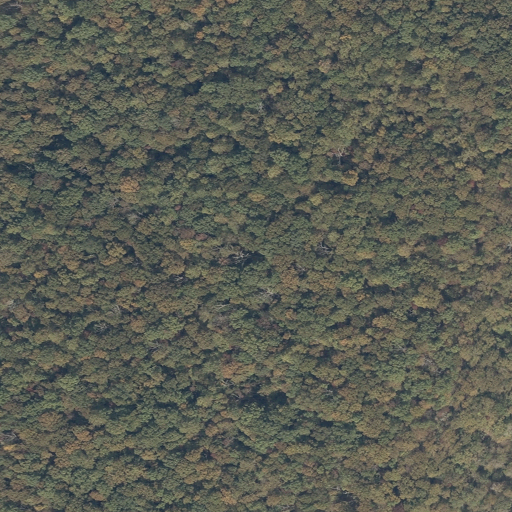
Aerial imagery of cape in Alabama named Horseshoe Bend containing only deciduous forest